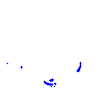
Particle: kaon